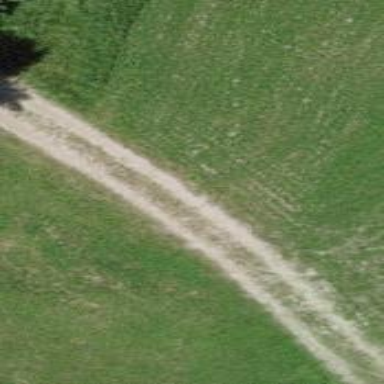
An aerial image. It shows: Dirt track road.